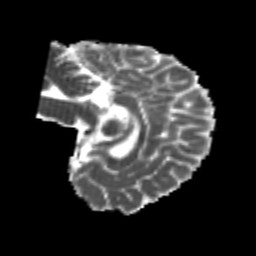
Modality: MD
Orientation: sagittal
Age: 22
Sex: female
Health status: healthy
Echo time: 0.074 s